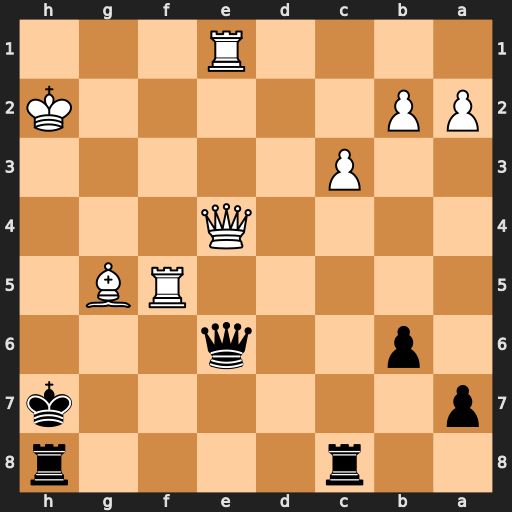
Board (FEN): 2r4r/p6k/1p2q3/5RB1/4Q3/2P5/PP5K/4R3
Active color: b
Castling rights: -
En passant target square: -
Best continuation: Qxe4 Rxe4 Kg6+ Bh4 Kxf5